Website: lowes
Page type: newsletter-management
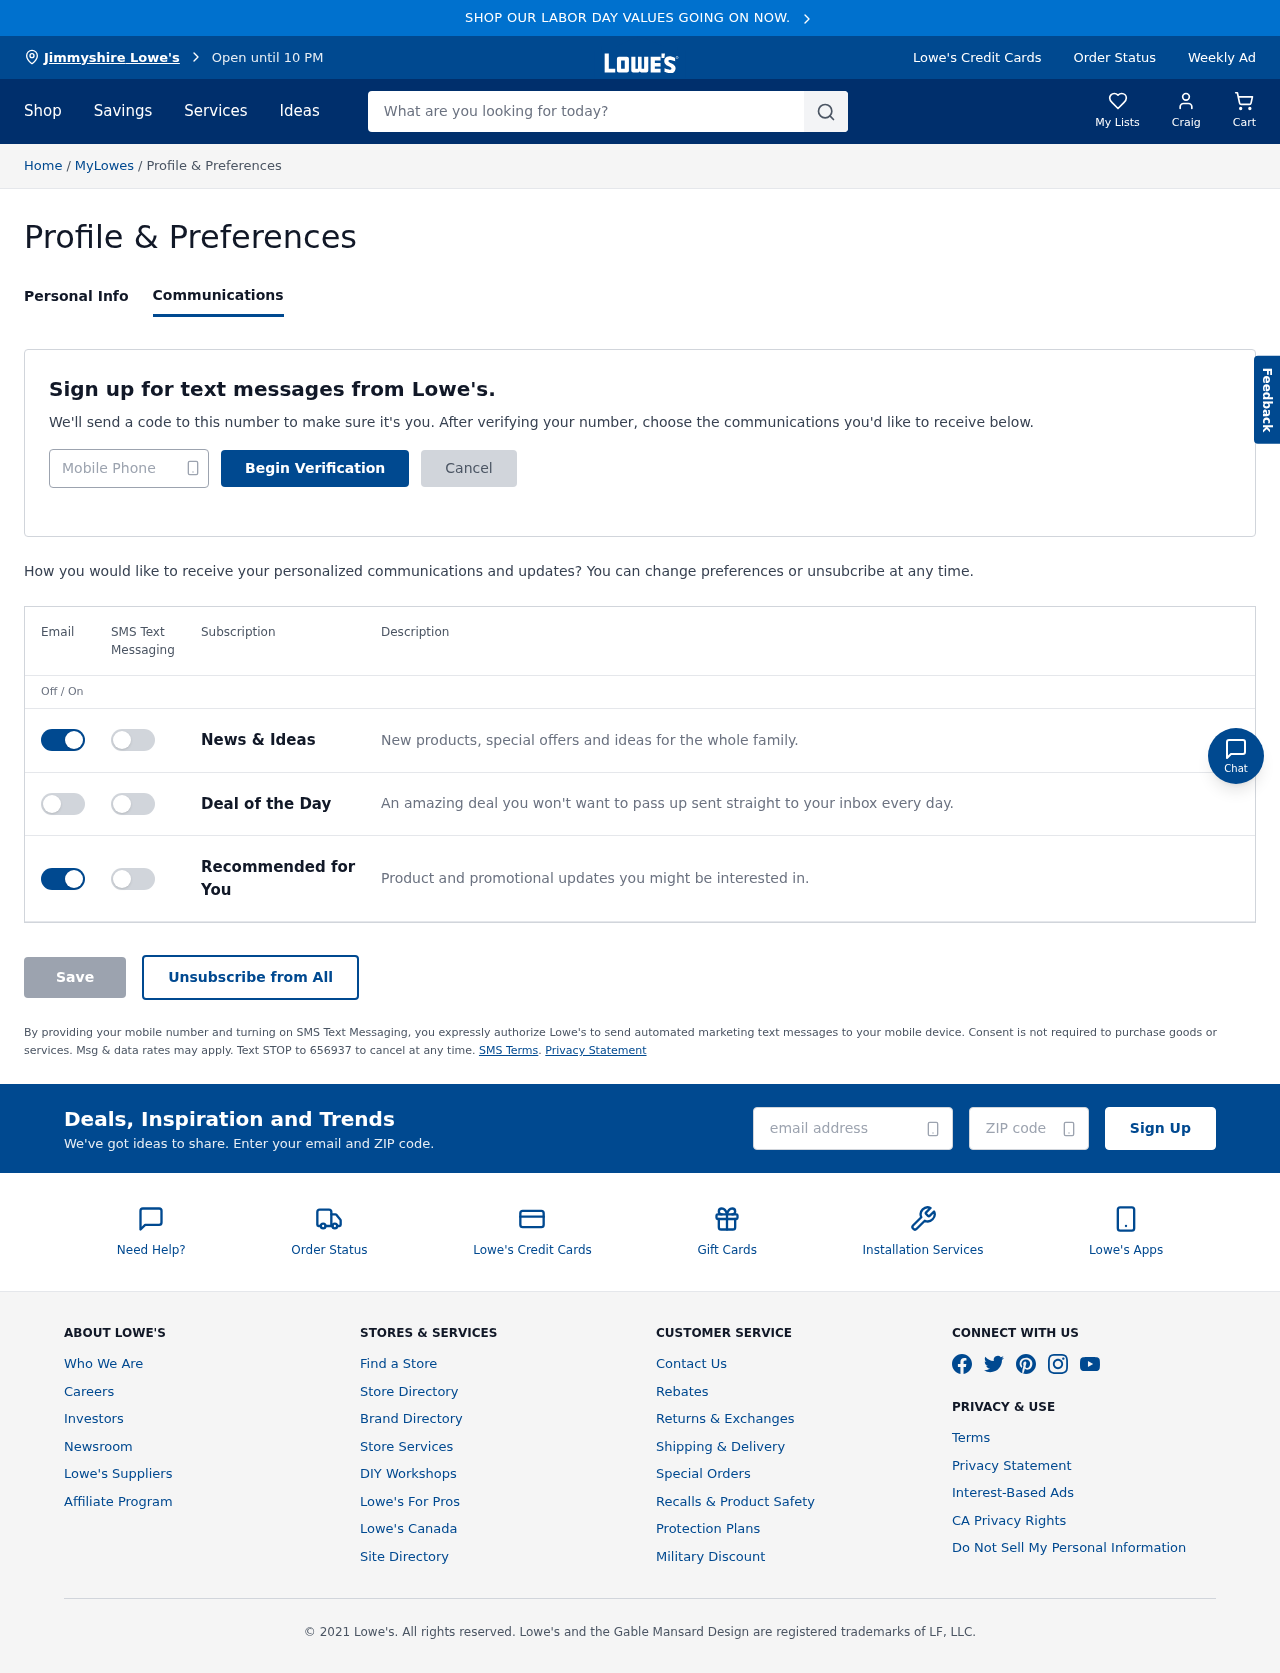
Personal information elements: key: PII_CITY
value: Jimmyshire Lowe's
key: PII_EMAIL
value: craig.luna@yahoo.com
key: PII_FIRSTNAME
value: Craig
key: PII_PHONE
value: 3828114707
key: PII_POSTCODE
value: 06433
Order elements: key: ORDER_NUM_ITEMS
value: Cart
Search elements: key: HEADER_SEARCH
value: What are you looking for today?